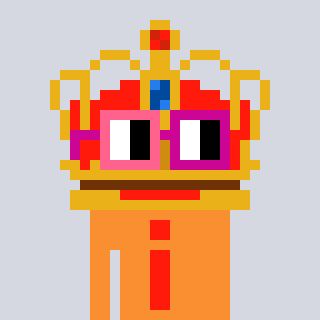
a pixel art character with square pink and red glasses, a crown-shaped head and a orange-colored body on a cool background